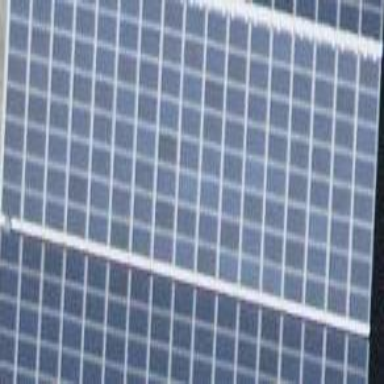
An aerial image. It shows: Solar photovoltaic panel generator.